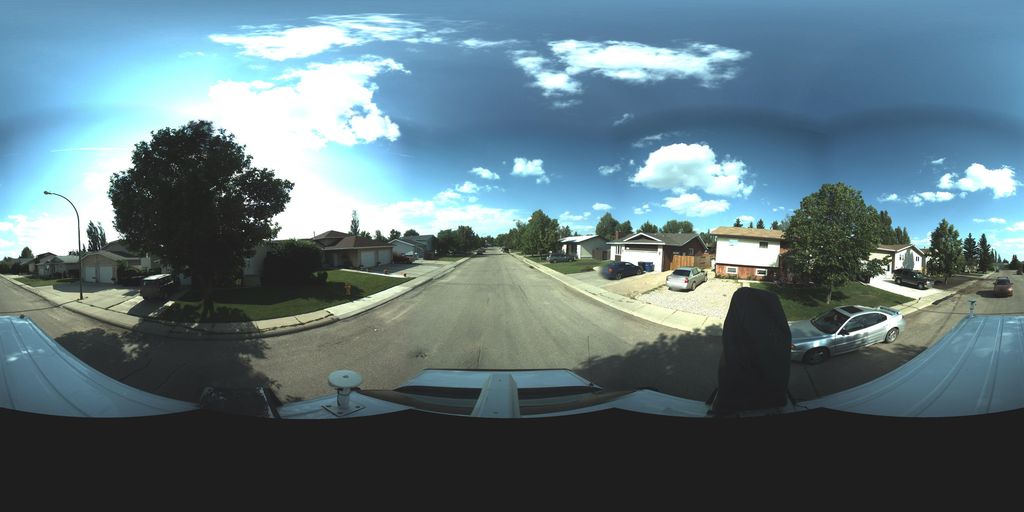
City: saskatoon